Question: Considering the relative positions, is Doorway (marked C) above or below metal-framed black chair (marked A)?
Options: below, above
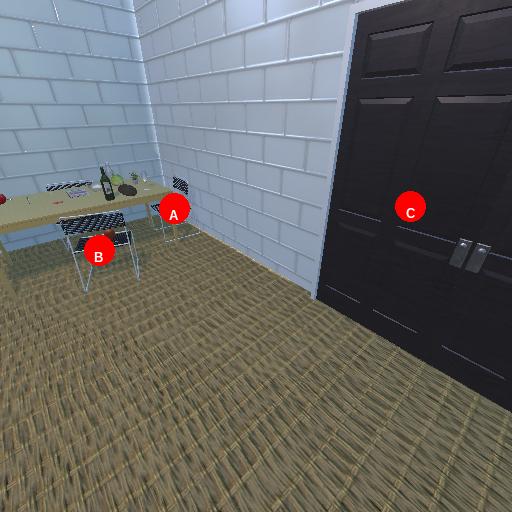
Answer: below